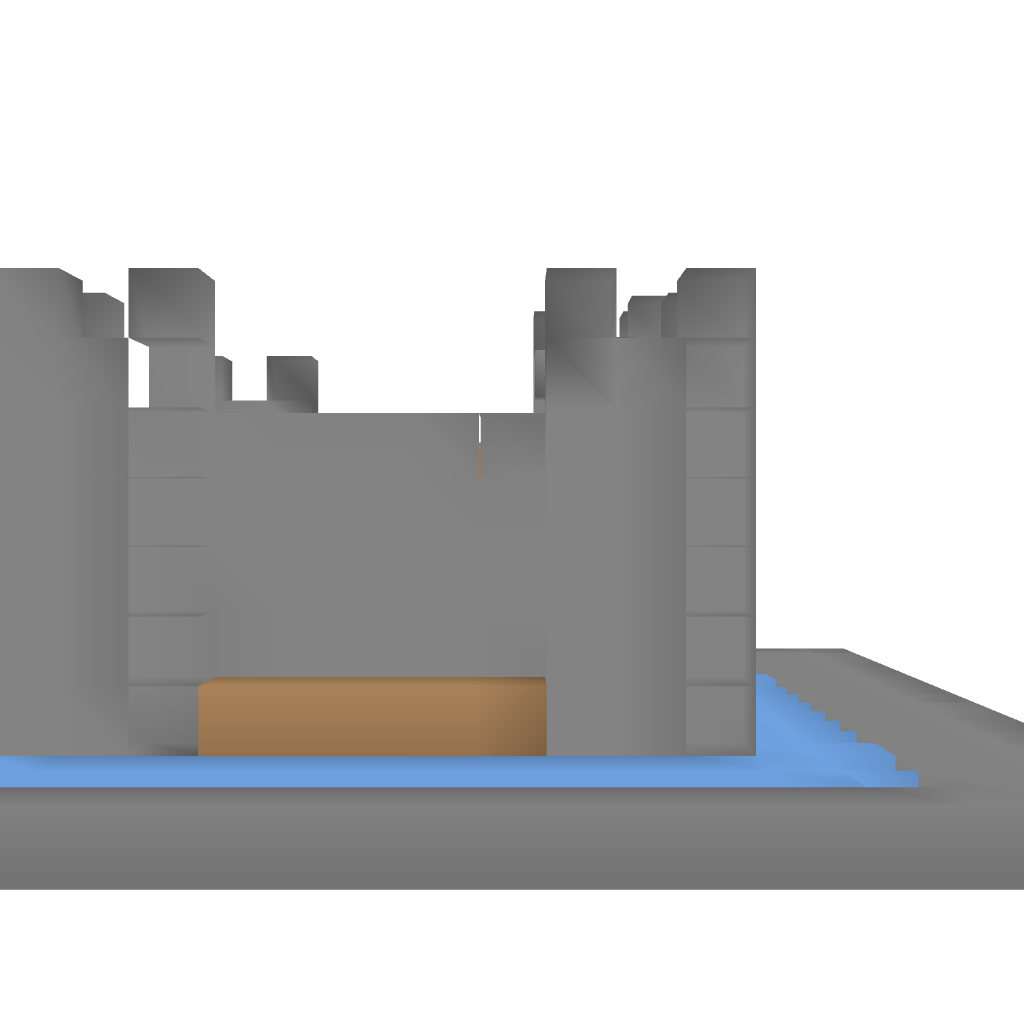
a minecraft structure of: Furnished Mini Castle good quality